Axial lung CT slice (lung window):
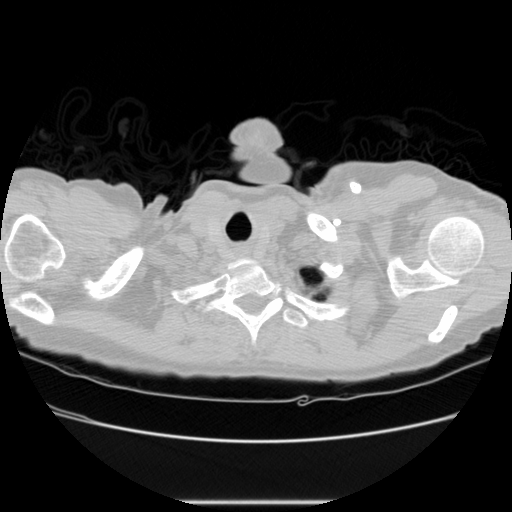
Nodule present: no